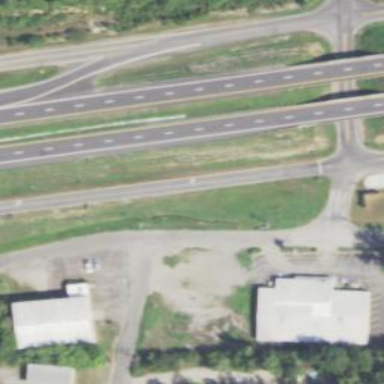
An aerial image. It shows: Tertiary road with frontage road along it.